Question: System is Win7
My vimrc:
'''
set encoding=utf-8
set ffs=unix,dos,mac
set fencs=utf-8,ucs-bom,euc-jp,gb18030,gbk,gb2312,cp936
set fenc=utf-8
'''
After I save the file with gvim, I open the file in editplus :

PS: editplus's default character setting is ANSI.
Why?
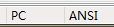
Answer: The beauty of the UTF-8 encoding is that, as long as the text is pure 7-bit ASCII (i.e. only the normal English characters), it is indistinguishable from ANSI / ASCII. So it may be fine that other editors show the file as ANSI.
When you insert a non-ASCII character (e.g. A UMLAUT = A; you can enter this in Vim as a digraph, pressing + , followed by ), other editors should properly detect UTF-8, though (or they will probably show two pieces of garbage instead).
If this were another Unicode encoding, you could help other editors by inserting a (':setlocal bomb' in Vim), but for UTF-8, there is no high/low-byte ordering issue, and a BOM is rarely used (and some applications don't cope well with it.)